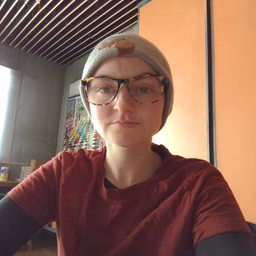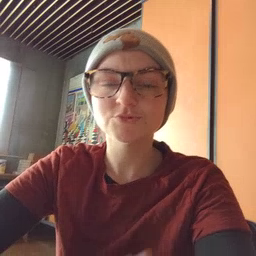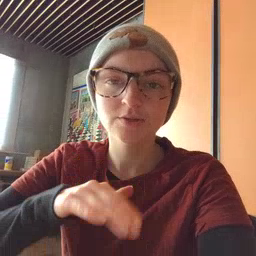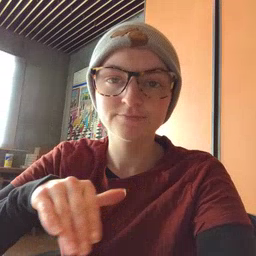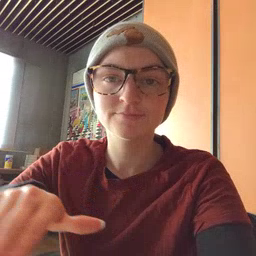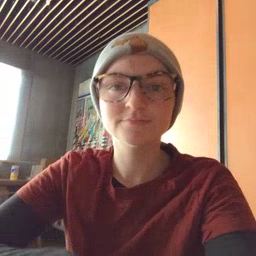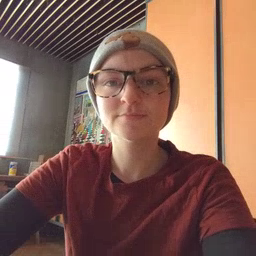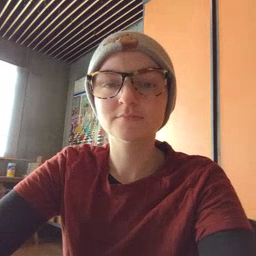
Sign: child